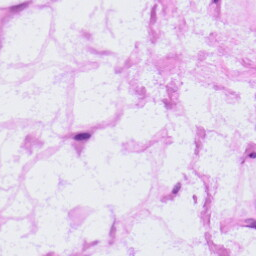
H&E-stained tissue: LymphNode